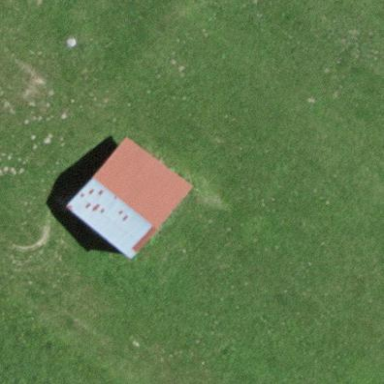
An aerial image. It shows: Rural barn.